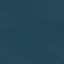
Land use / land cover class: SeaLake